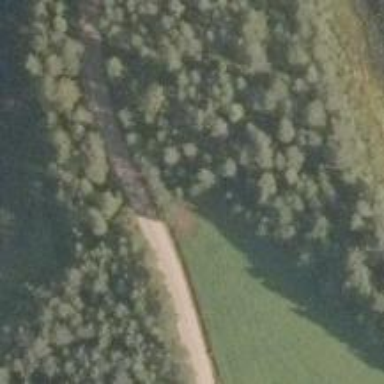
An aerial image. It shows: Unclassified road.